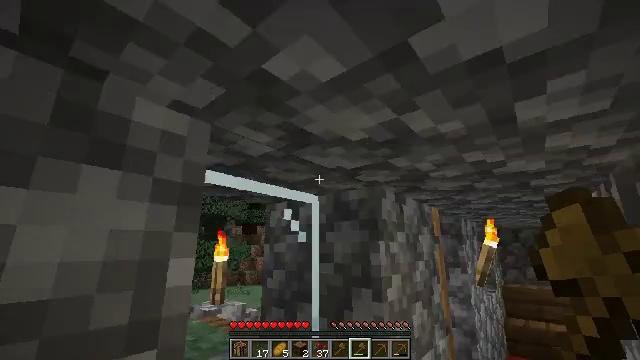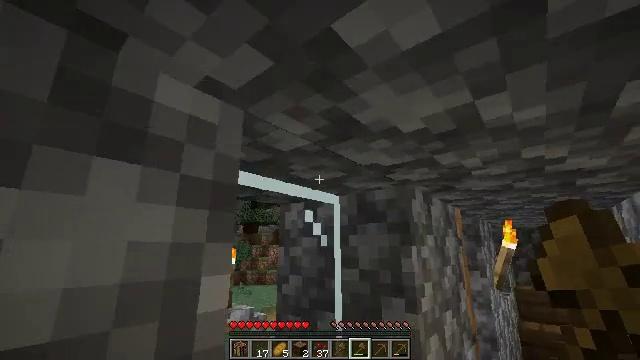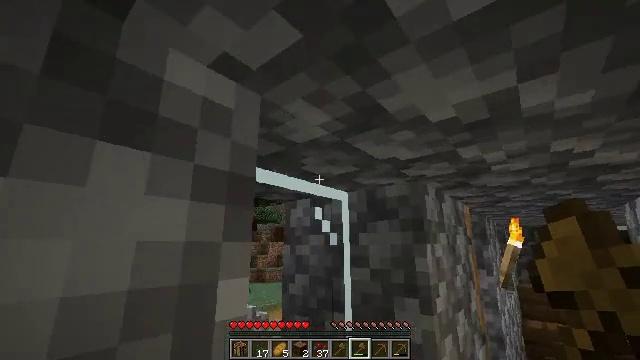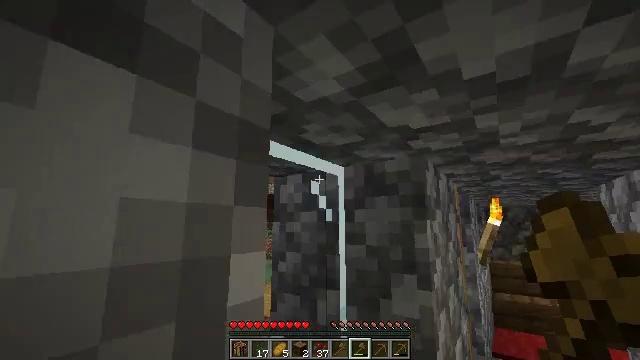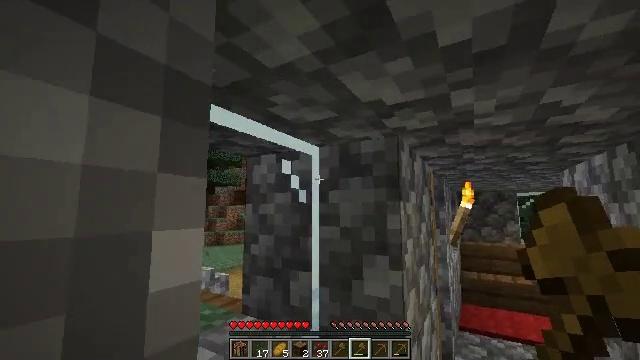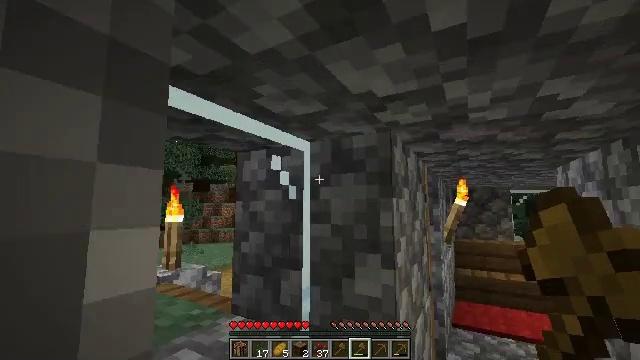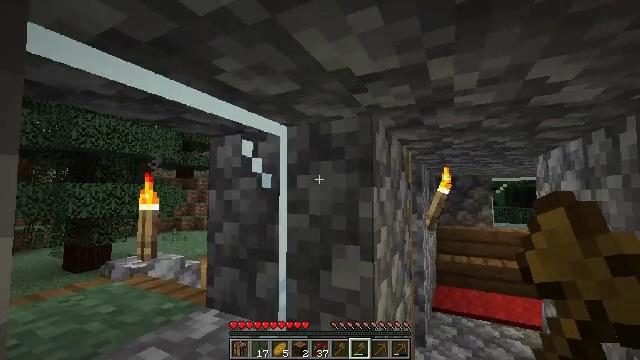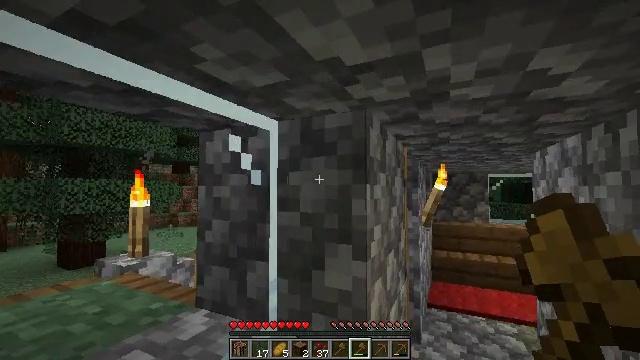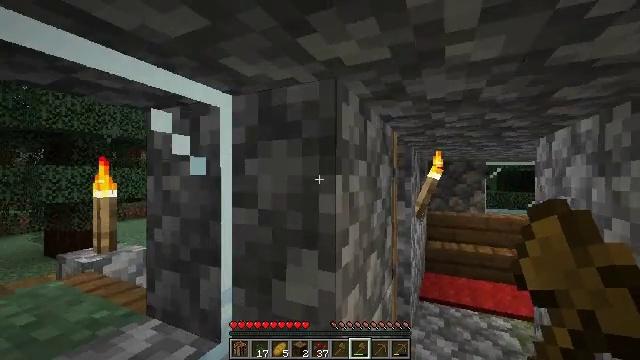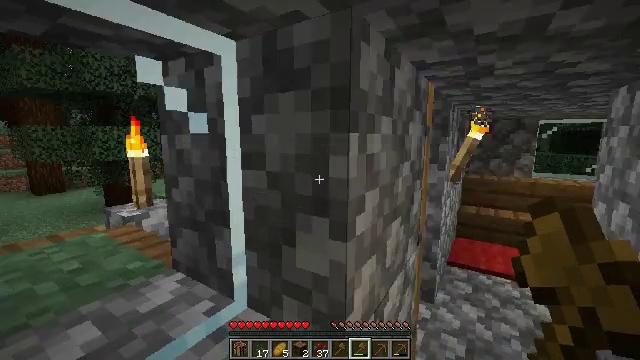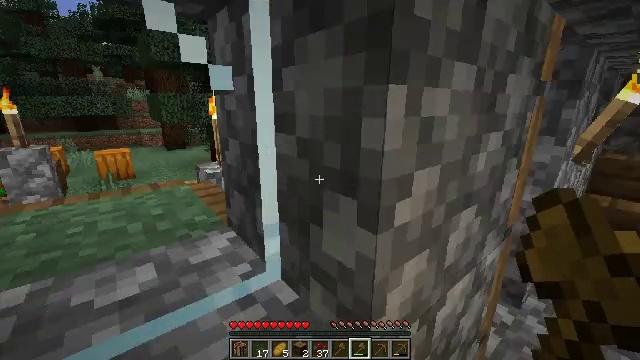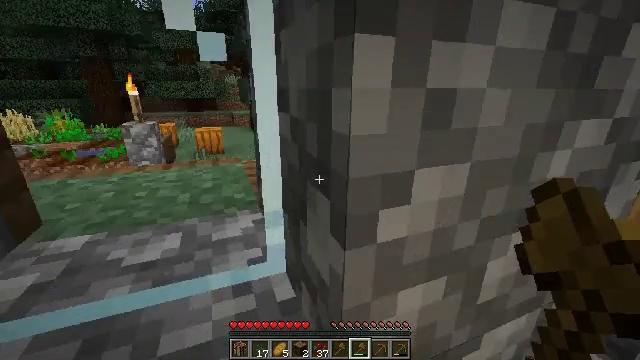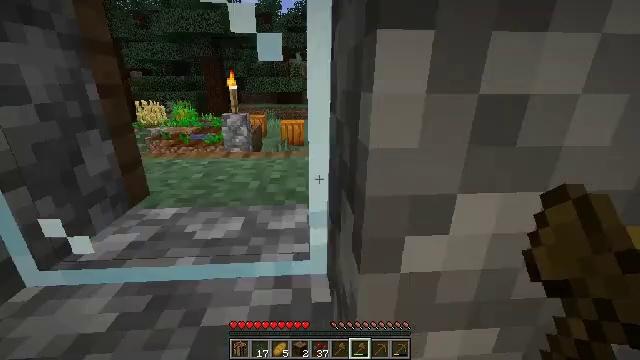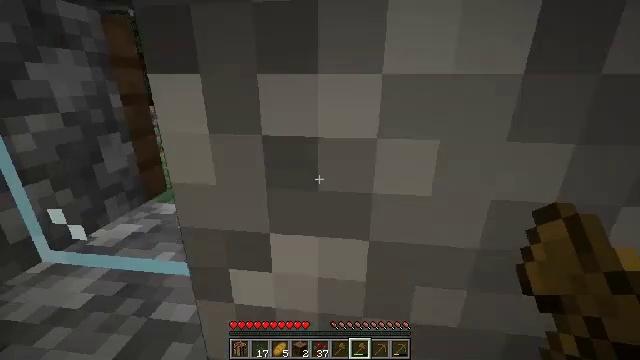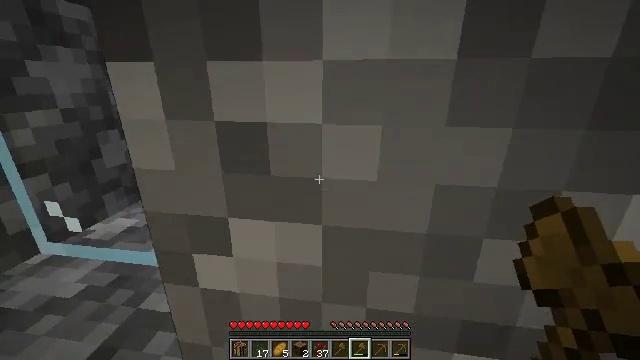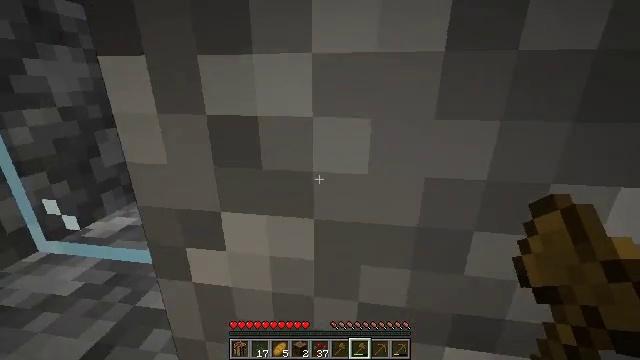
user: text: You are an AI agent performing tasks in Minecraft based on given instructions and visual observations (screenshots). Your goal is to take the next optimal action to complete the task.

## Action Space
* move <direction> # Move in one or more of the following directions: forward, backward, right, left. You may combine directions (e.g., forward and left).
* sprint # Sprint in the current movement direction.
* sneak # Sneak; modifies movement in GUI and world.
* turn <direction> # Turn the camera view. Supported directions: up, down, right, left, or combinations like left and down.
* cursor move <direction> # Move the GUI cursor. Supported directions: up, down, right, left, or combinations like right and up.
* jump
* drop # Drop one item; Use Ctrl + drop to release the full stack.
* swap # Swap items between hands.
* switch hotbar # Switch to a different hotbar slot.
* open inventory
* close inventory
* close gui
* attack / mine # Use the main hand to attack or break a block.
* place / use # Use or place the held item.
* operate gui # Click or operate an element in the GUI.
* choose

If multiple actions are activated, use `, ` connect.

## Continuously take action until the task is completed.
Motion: motion action
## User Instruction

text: Attack the pumpkin to gather it.
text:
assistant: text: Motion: move forward and move left
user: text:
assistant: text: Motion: move forward and move left
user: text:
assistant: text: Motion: move forward and move left, turn right and down
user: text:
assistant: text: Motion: move forward and move left, turn right and down
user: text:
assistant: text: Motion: move forward and move left
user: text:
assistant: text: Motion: move forward, turn right and down
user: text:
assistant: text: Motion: move forward
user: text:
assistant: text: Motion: move forward, turn down
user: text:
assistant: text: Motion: move forward, turn left and down
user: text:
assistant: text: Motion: move forward and move right, turn left and down
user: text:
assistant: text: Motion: move forward and move right, turn left and down
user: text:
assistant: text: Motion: move forward and move right, turn left and down
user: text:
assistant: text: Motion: move forward and move right, turn left
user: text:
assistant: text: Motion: move forward, turn left
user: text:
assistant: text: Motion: move forward
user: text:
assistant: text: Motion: move forward
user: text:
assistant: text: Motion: no_op
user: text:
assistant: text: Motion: turn right
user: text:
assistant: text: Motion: turn right
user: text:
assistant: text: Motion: turn right and up
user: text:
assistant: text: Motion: turn right and up
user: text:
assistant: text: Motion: turn right and up
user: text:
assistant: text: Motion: move right, turn right and up
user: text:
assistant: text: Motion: move right
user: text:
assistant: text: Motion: move right
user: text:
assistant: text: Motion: move forward and move right
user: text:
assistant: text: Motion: move forward
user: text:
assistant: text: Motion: move forward
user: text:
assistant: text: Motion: move forward
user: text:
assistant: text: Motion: move forward, turn left